Question: I want to create an overlap chain which keep needed margin than other elements and they may have more elements next to each other. Like this:

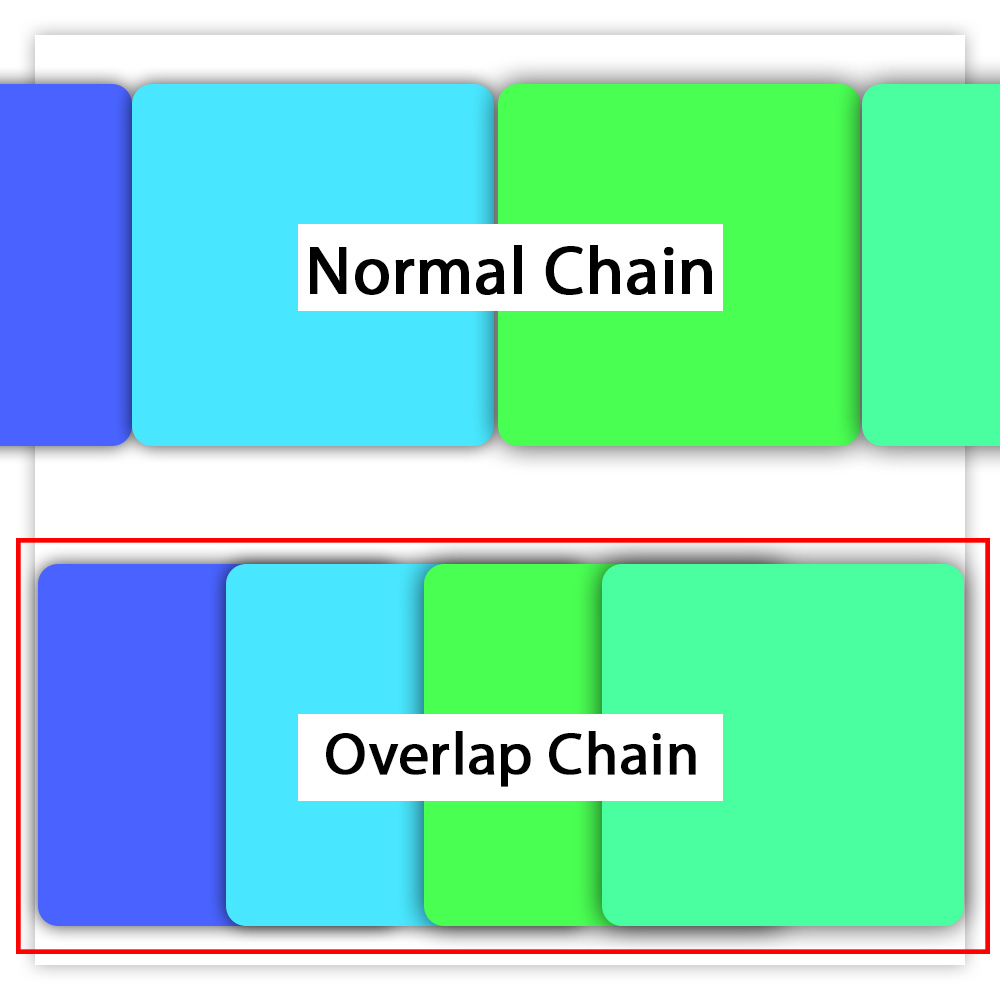
Answer: This can be achieved using 'Guidelines'. Try something like this:
'''
<?xml version="1.0" encoding="utf-8"?>
<android.support.constraint.ConstraintLayout
xmlns:android="http://schemas.android.com/apk/res/android"
xmlns:app="http://schemas.android.com/apk/res-auto"
android:layout_width="match_parent"
android:layout_height="match_parent">
<View
android:id="@+id/view_1"
android:layout_width="200dp"
android:layout_height="200dp"
android:background="#f00"
app:layout_constraintBottom_toBottomOf="parent"
app:layout_constraintStart_toStartOf="parent"
app:layout_constraintTop_toTopOf="parent" />
<android.support.constraint.Guideline
android:id="@+id/guideline_1"
android:layout_width="wrap_content"
android:layout_height="wrap_content"
android:orientation="vertical"
app:layout_constraintGuide_percent="0.26" />
<View
android:id="@+id/view_2"
android:layout_width="200dp"
android:layout_height="200dp"
android:background="#0f0"
app:layout_constraintBottom_toBottomOf="parent"
app:layout_constraintStart_toEndOf="@id/guideline_1"
app:layout_constraintTop_toTopOf="parent" />
<android.support.constraint.Guideline
android:id="@+id/guideline_2"
android:layout_width="wrap_content"
android:layout_height="wrap_content"
android:orientation="vertical"
app:layout_constraintGuide_percent="0.52" />
<View
android:id="@+id/view_3"
android:layout_width="200dp"
android:layout_height="200dp"
android:background="#00f"
app:layout_constraintBottom_toBottomOf="parent"
app:layout_constraintStart_toEndOf="@id/guideline_2"
app:layout_constraintTop_toTopOf="parent" />
</android.support.constraint.ConstraintLayout>
'''